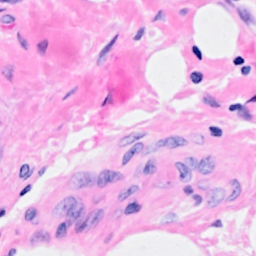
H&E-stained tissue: Breast